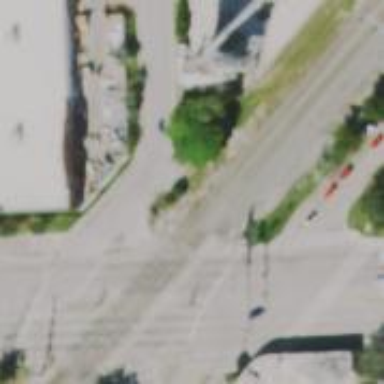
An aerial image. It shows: Railway crossing.